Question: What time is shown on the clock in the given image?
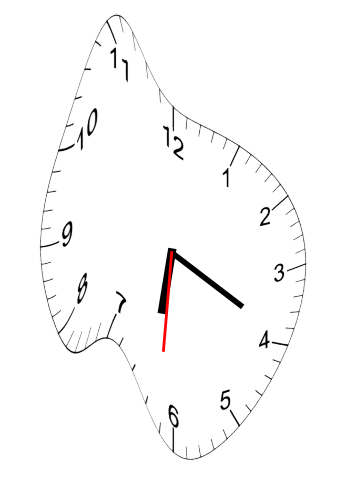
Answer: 06:19:31